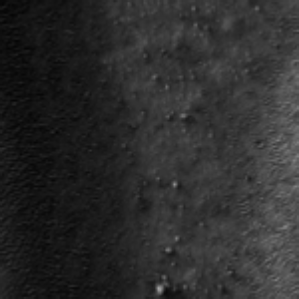
Label: frost